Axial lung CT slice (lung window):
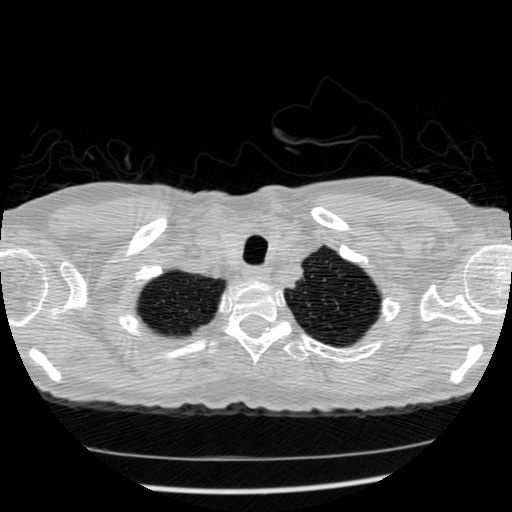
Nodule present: no